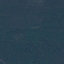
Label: Forest